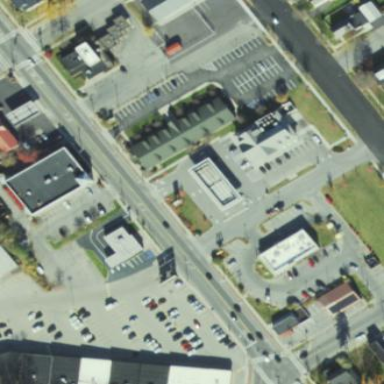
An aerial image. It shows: Retail area.